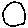
Label: circle